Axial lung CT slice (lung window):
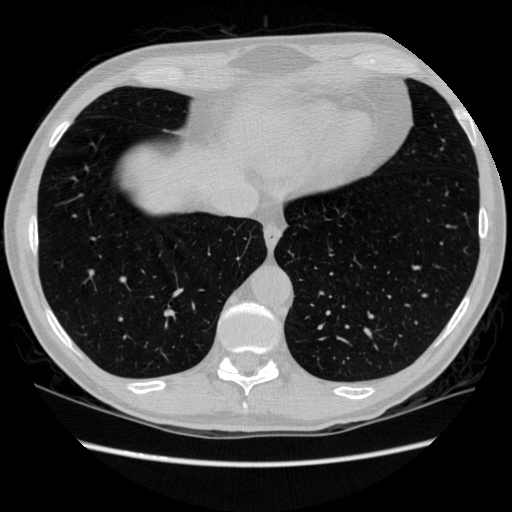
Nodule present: no